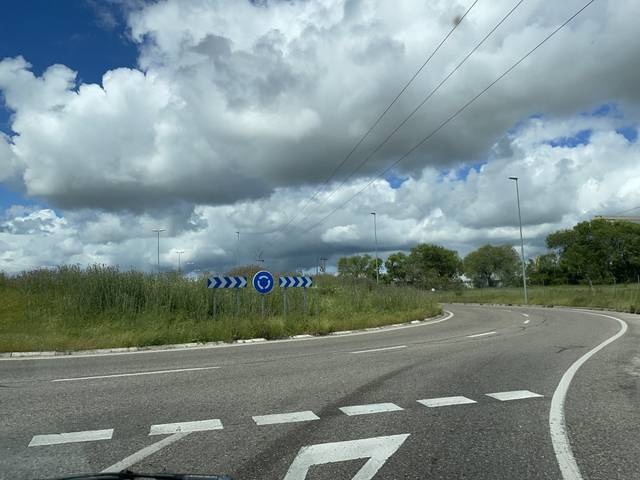
Region: Spain
Coordinates: 40.357, -3.847